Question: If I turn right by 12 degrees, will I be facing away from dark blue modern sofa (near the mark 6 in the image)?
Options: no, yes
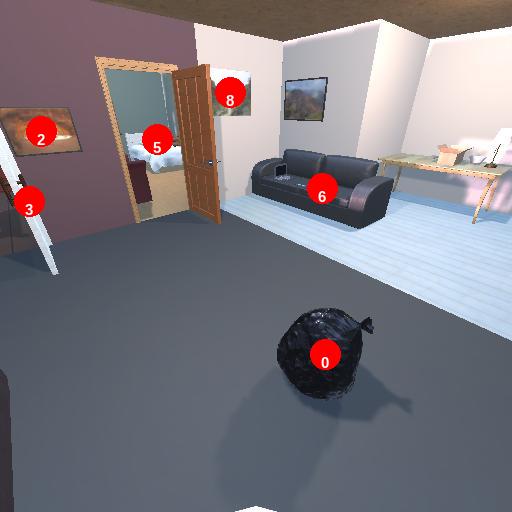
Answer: no